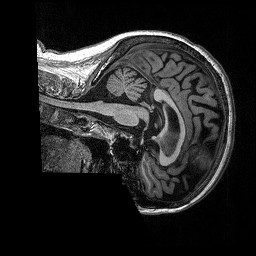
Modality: T1w
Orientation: sagittal
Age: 52
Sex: female